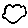
Label: cloud